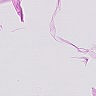
Metastatic tissue present: no